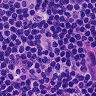
Metastatic tissue present: no